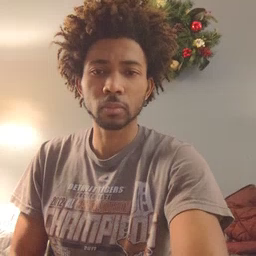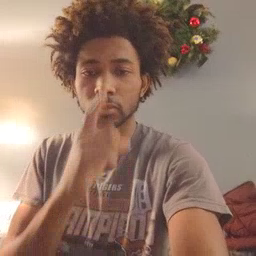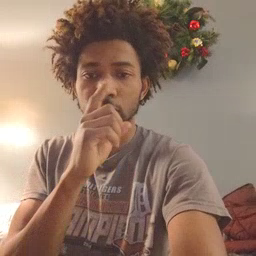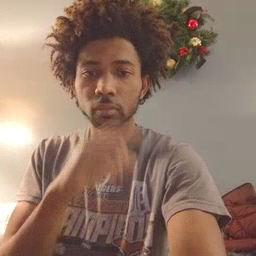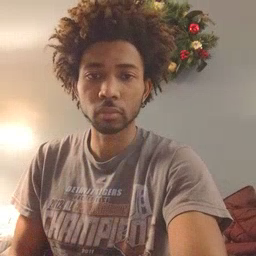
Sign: mouse